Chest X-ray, PA view. Patient: 44 years old, sex M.
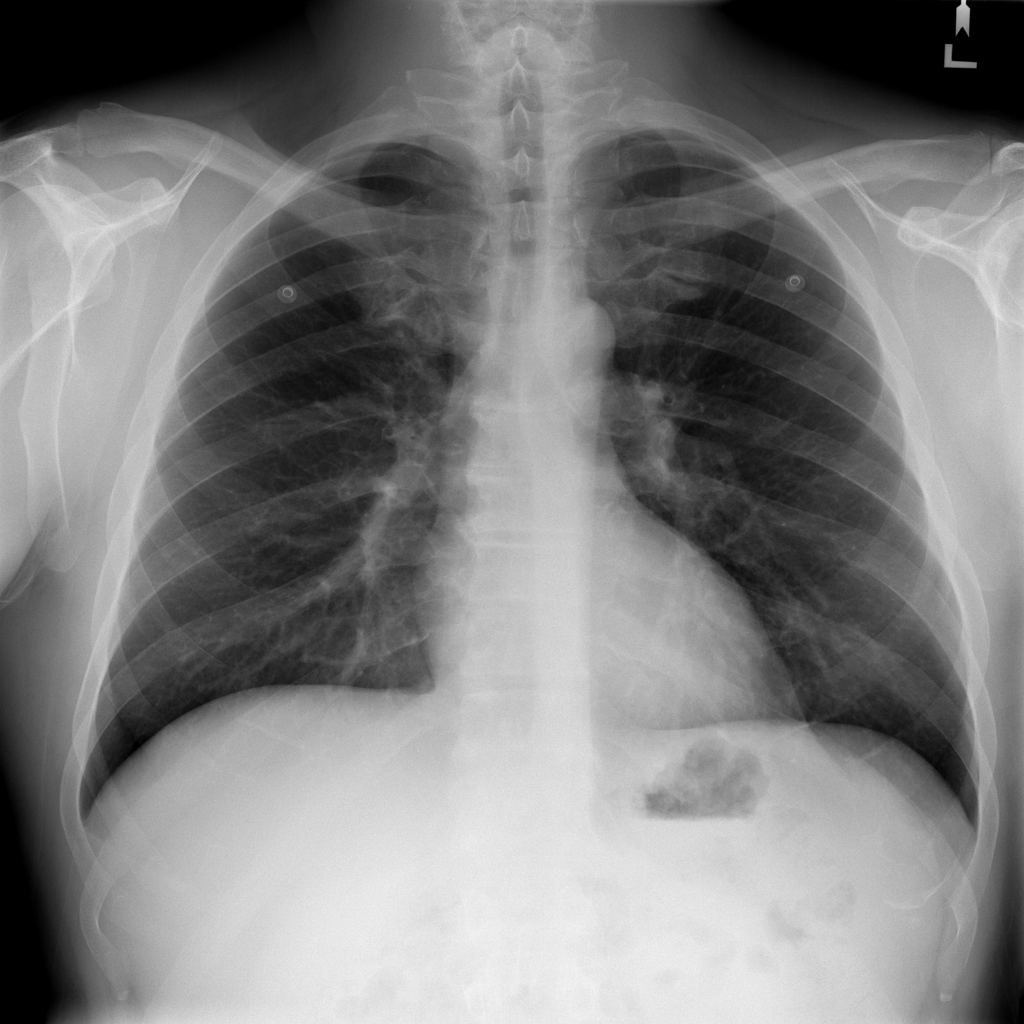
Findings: No Finding